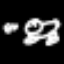
Label: frog